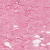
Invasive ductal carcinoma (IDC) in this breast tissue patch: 0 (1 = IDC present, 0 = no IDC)